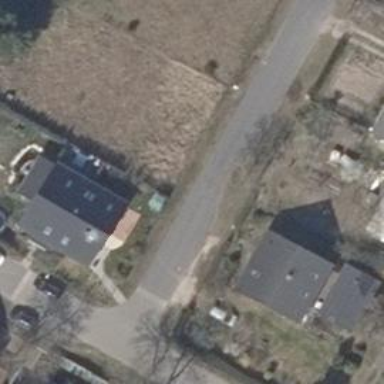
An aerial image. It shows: Residential road with asphalt surface.